【题型】填空题　【知识点】解析几何　【难度】medium
在直角平面坐标系$xOy$中，$F_1,F_2$分别是双曲线$x^2-\dfrac{y^2}{b^2}=1(b>0)$的左、右焦点，过点$F_1$作圆$x^2+y^2=1$的切线，与双曲线左、右两支分别交于点$A,B$，若$|F_2B|=|AB|$，则$b$的值是\_\_\_\_\_.
【解答】
\noindent \textbf{【答案】}$1+\sqrt{3}$/$\sqrt{3}+1$

\noindent \textbf{【分析】}根据双曲线的定义可得$|AF_2|=4$，在$\triangle AF_1F_2$中应用余弦定理可得$\cos\angle AF_1F_2=\dfrac{c^2-3}{2c}$，注意其符号判断$c$的范围，再根据直线与圆相切可得$\cos\angle AF_1F_2=\dfrac{\sqrt{c^2-1}}{c}$，构造方程求参数$c$，进而求$b$.

\noindent \textbf{【详解】}由题设，$|BF_1|-|BF_2|=|BF_1|-|AB|=|AF_1|=2$，又$|AF_2|-|AF_1|=2$，则$|AF_2|=4$，

\noindent 在$\triangle AF_1F_2$中$|F_1F_2|=2c$，则$\cos\angle AF_1F_2=\dfrac{4+4c^2-16}{8c}=\dfrac{c^2-3}{2c}>0$，即$c^2>3$，

\noindent 又直线$BF_1$与$x^2+y^2=1$相切，则$\cos\angle AF_1F_2=\dfrac{\sqrt{c^2-1}}{c}$，

\noindent 综上，$\dfrac{\sqrt{c^2-1}}{c}=\dfrac{c^2-3}{2c}$，解得$c^2=5\pm2\sqrt{3}$，而$c^2>a^2=1$，则$c^2=5+2\sqrt{3}$，

\noindent 所以$b^2=c^2-a^2=4+2\sqrt{3}$，可得$b=1+\sqrt{3}$.

\noindent 故答案为：$1+\sqrt{3}$.

\noindent \textbf{【点睛】}关键点点睛：注意应用余弦定理求$\cos\angle AF_1F_2$关于双曲线参数的表达式，再由直线与圆的相切关系得到另一个$\cos\angle AF_1F_2$关于双曲线参数的表达式，联立求参数.
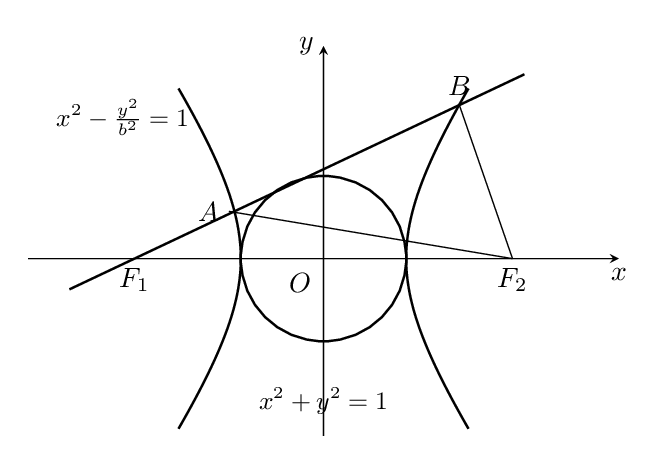